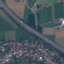
Label: Highway